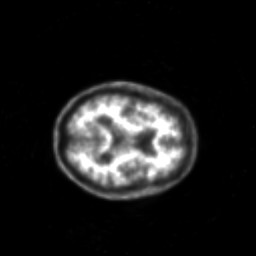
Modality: PET
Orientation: axial
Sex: female
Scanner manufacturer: siemens